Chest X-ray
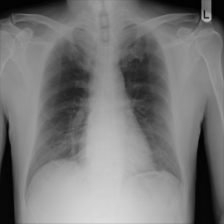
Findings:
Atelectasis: negative
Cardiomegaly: negative
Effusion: negative
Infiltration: negative
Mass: negative
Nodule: negative
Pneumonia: negative
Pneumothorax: negative
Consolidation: negative
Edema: negative
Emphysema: negative
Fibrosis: negative
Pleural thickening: negative
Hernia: negative